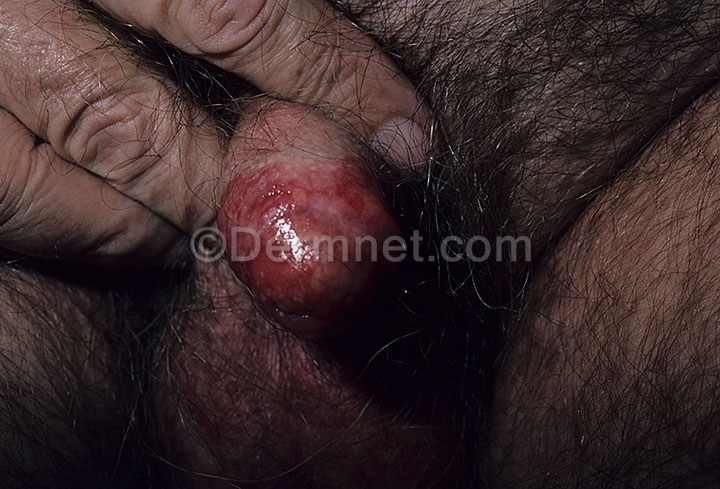
Disease: Actinic Keratosis Basal Cell Carcinoma and other Malignant Lesions